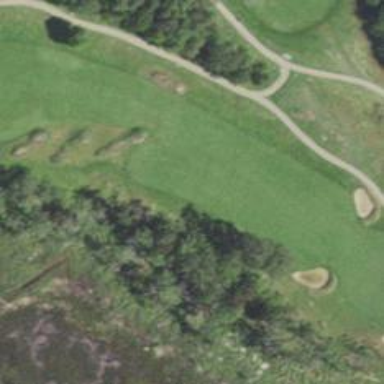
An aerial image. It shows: Golf hole.